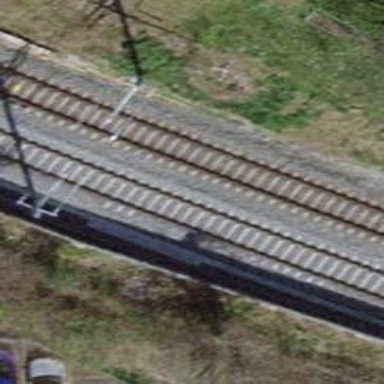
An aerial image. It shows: Single-track electrified railway with contact line.